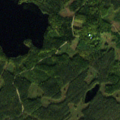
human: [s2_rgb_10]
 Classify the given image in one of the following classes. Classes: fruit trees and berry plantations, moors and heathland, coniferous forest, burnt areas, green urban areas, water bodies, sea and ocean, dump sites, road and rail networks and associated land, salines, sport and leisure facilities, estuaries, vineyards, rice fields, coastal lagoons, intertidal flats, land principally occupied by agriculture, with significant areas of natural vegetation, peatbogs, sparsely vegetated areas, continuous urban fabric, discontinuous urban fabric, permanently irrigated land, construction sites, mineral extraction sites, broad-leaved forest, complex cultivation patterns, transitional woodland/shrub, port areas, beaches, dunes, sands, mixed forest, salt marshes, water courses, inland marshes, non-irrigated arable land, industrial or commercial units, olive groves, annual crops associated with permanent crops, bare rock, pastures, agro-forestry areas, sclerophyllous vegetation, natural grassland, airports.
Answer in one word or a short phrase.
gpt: coniferous forest, mixed forest, water bodies